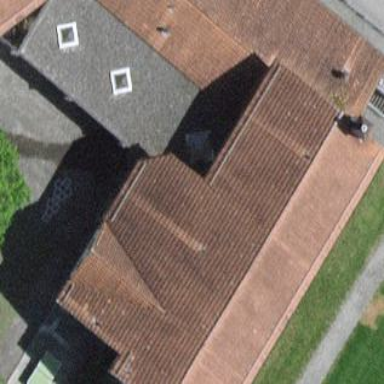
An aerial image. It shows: School building.